Question: I want to add an expander like the following:
HeaderExpander
|> {element1, element2, element3}
But it creates this(I want the expander button under the text):

XAML:
'''
<Expander Grid.Row="3"
Header="Wechselkonto: "
ExpandDirection="Right"
FlowDirection="LeftToRight">
<StackPanel
Grid.ColumnSpan="2"
Orientation="Horizontal">
<!--some buttons-->
.....
'''
I found the default template but I don't find the proper way to change the style:
'''
<Style x:Key="ExpanderRightHeaderStyleCustom" TargetType="{x:Type ToggleButton}">
<Setter Property="Template">
<Setter.Value>
<ControlTemplate TargetType="{x:Type ToggleButton}">
<Border Padding="{TemplateBinding Padding}">
<Grid Background="Red" SnapsToDevicePixels="False">
<Grid.RowDefinitions>
<RowDefinition Height="19"/>
<RowDefinition Height="*"/>
</Grid.RowDefinitions>
<Button Grid.Row="0" />
<Grid Grid.Row="1">
<Grid.LayoutTransform>
<TransformGroup>
<TransformGroup.Children>
<TransformCollection>
<RotateTransform Angle="-90"/>
</TransformCollection>
</TransformGroup.Children>
</TransformGroup>
</Grid.LayoutTransform>
<Ellipse Grid.Row="0"
x:Name="circle"
HorizontalAlignment="Center"
Height="19"
Stroke="DarkGray"
VerticalAlignment="Center"
Width="19"/>
<Path Grid.Row="0"
x:Name="arrow"
Data="M 1,1.5 L 4.5,5 L 8,1.5"
HorizontalAlignment="Center"
SnapsToDevicePixels="false"
Stroke="#666"
StrokeThickness="2"
VerticalAlignment="Center"/>
</Grid>
<ContentPresenter HorizontalAlignment="Left"
Margin="0,4,0,0"
Grid.Row="1"
RecognizesAccessKey="True"
SnapsToDevicePixels="True"
VerticalAlignment="Bottom"/>
</Grid>
</Border>
<ControlTemplate.Triggers>
<Trigger Property="IsChecked" Value="true">
<Setter Property="Data" TargetName="arrow" Value="M 1,4.5 L 4.5,1 L 8,4.5"/>
</Trigger>
<Trigger Property="IsMouseOver" Value="true">
<Setter Property="Stroke" TargetName="circle" Value="#FF3C7FB1"/>
<Setter Property="Stroke" TargetName="arrow" Value="#222"/>
</Trigger>
<Trigger Property="IsPressed" Value="true">
<Setter Property="Stroke" TargetName="circle" Value="#FF526C7B"/>
<Setter Property="StrokeThickness" TargetName="circle" Value="1.5"/>
<Setter Property="Stroke" TargetName="arrow" Value="#FF003366"/>
</Trigger>
</ControlTemplate.Triggers>
</ControlTemplate>
</Setter.Value>
</Setter>
</Style>
'''
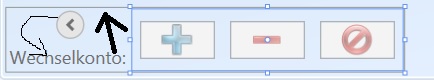
Answer: Ok, I found the solution:
Just editing the Grid.Row="1" of the Grid that contains the ellipse and Path elements and setting the Grid.Row="0" in the ContentPresenter element
'''
<Style x:Key="ExpanderRightHeaderStyleCustom2" TargetType="{x:Type ToggleButton}">
<Setter Property="Template">
<Setter.Value>
<ControlTemplate TargetType="{x:Type ToggleButton}">
<Border Padding="{TemplateBinding Padding}">
<Grid Background="Transparent" SnapsToDevicePixels="False">
<Grid.RowDefinitions>
<RowDefinition Height="Auto"/>
<RowDefinition Height="Auto"/>
</Grid.RowDefinitions>
<Grid Grid.Row="1">
<Grid.LayoutTransform>
<TransformGroup>
<TransformGroup.Children>
<TransformCollection>
<RotateTransform Angle="-90"/>
</TransformCollection>
</TransformGroup.Children>
</TransformGroup>
</Grid.LayoutTransform>
<Ellipse x:Name="circle"
HorizontalAlignment="Center"
Height="19"
Stroke="DarkGray"
VerticalAlignment="Center"
Width="19"/>
<Path x:Name="arrow"
Data="M 1,1.5 L 4.5,5 L 8,1.5"
HorizontalAlignment="Center"
SnapsToDevicePixels="false"
Stroke="#666"
StrokeThickness="2"
VerticalAlignment="Center"/>
</Grid>
<ContentPresenter HorizontalAlignment="Center"
Margin="0,4,0,0"
Grid.Row="0"
RecognizesAccessKey="True"
SnapsToDevicePixels="True"
VerticalAlignment="Top"/>
</Grid>
</Border>
<ControlTemplate.Triggers>
<Trigger Property="IsChecked" Value="true">
<Setter Property="Data" TargetName="arrow" Value="M 1,4.5 L 4.5,1 L 8,4.5"/>
</Trigger>
<Trigger Property="IsMouseOver" Value="true">
<Setter Property="Stroke" TargetName="circle" Value="#FF3C7FB1"/>
<Setter Property="Stroke" TargetName="arrow" Value="#222"/>
</Trigger>
<Trigger Property="IsPressed" Value="true">
<Setter Property="Stroke" TargetName="circle" Value="#FF526C7B"/>
<Setter Property="StrokeThickness" TargetName="circle" Value="1.5"/>
<Setter Property="Stroke" TargetName="arrow" Value="#FF003366"/>
</Trigger>
</ControlTemplate.Triggers>
</ControlTemplate>
</Setter.Value>
</Setter>
</Style>
'''